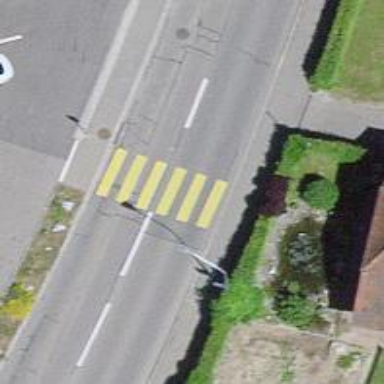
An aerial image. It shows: Marked crossing with zebra markings on the road.